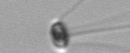
Label: Chaetoceros